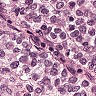
Metastatic tissue present: yes